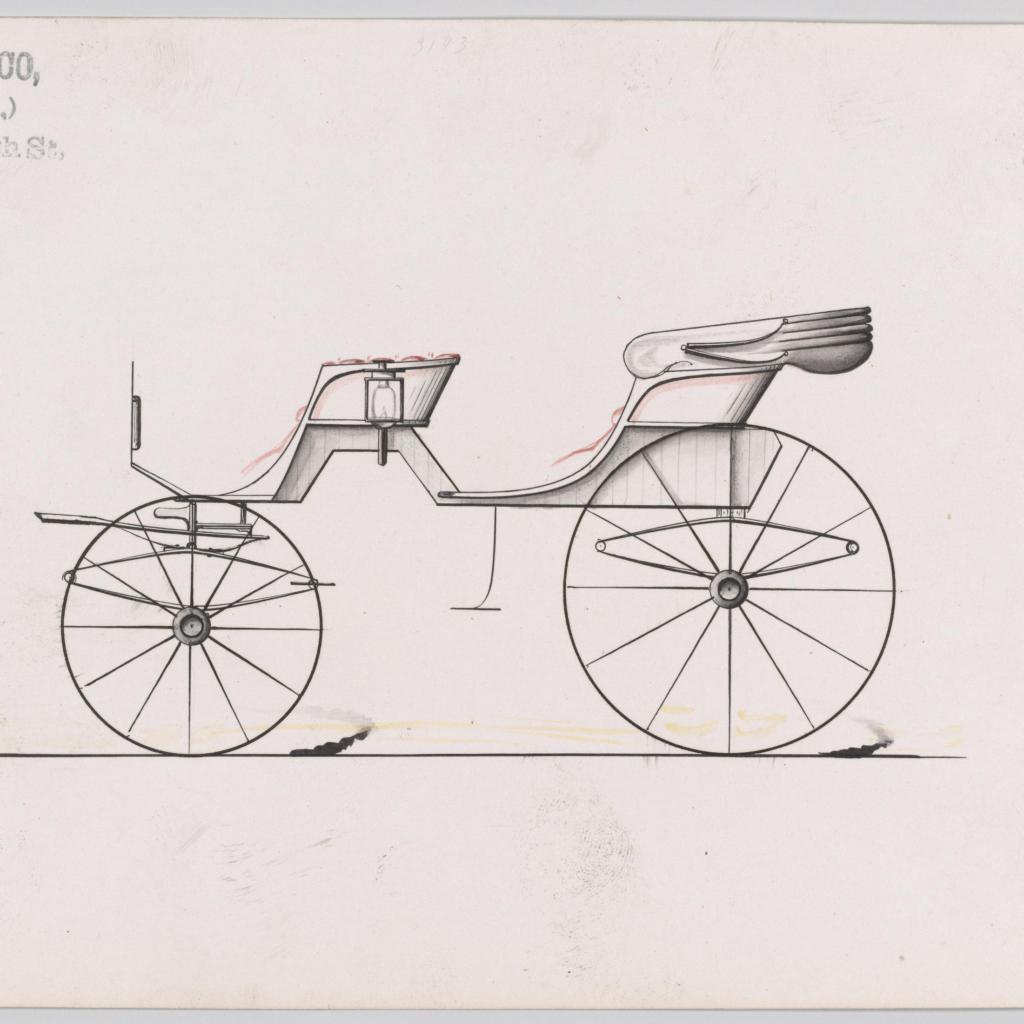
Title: Design for Cabriolet Phaeton, no. 3193a
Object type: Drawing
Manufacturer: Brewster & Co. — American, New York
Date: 1876
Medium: Watercolor and ink
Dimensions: sheet: 5 15/16 x 8 1/8 in. (15.1 x 20.6 cm)
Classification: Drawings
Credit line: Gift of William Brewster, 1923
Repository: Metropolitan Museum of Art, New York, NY